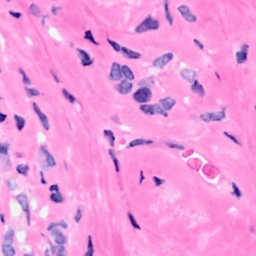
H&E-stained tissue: Breast